Question: I have some custom labels in column chart (a bit of my code):
'''
chart.ChartAreas[0].AxisX.IsMarginVisible = true;
chart.ChartAreas[0].AxisX.LabelStyle.IsEndLabelVisible = true;
chart.ChartAreas[0].AxisX.LineColor = Color.LightGray;
chart.ChartAreas[0].AxisX.MajorGrid.LineColor = Color.LightGray;
chart.ChartAreas[0].AxisX.LabelStyle.Angle = 0;
chart.ChartAreas[0].AxisX.LabelStyle.Font = new Font("Trebuchet MS", 10);
chart.ChartAreas[0].AxisX.MajorTickMark.LineColor = Color.LightGray;
chart.ChartAreas[0].AxisX.Interval = 1;
chart.ChartAreas[0].AxisX.IntervalType = DateTimeIntervalType.Weeks;
chart.ChartAreas[0].AxisX.IsLabelAutoFit = true;
chart.ChartAreas[0].AxisX.LabelStyle.IsEndLabelVisible = false;
DateTime minDate = DateTime.Parse(dt.Rows[0]["Date"].ToString());
DateTime maxDate = DateTime.Parse(dt.Rows[dt.Rows.Count - 1]["Date"].ToString());
for (int i = 0; i < dt.Rows.Count - 1; i++)
{
chart.ChartAreas[0].AxisX.CustomLabels.Add(new CustomLabel(minDate.ToOADate(),
minDate.AddDays(6).ToOADate(),
minDate.ToShortDateString() + "-" + minDate.AddDays(6).ToShortDateString(),
0,
LabelMarkStyle.None));
minDate = minDate.AddDays(7);
}
'''
So since my custom lable text is so long 'minDate.ToShortDateString() + "-" + minDate.AddDays(6).ToShortDateString()' it looks like

How can i moved to the left axis lables if i can?
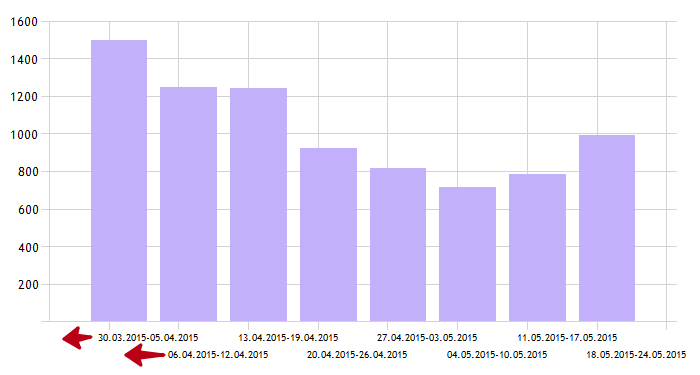
Answer: Besides shortening the content to avoid any redundancy you could try to trick the label formatter by adding a few blanks to the right, then a <URL> and then a
.
Here is the result before and after:

I have used this code:
'''
A.AxisX.LabelStyle.Format = "MM.dd.yy";
A.AxisX.LabelStyle.Format = "MM.dd.yy " + ((char)160) + "
";
'''